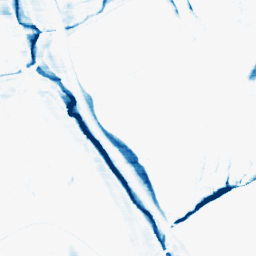
Category: morphological
Decomposition family: morphological_rect
Decomposition parameters: operation: closing
width: 20
height: 3
Upsampling method: sinc_blackman
Upsampling parameters: scale: 2
kernel_size: 4
Upsampling scale: 2